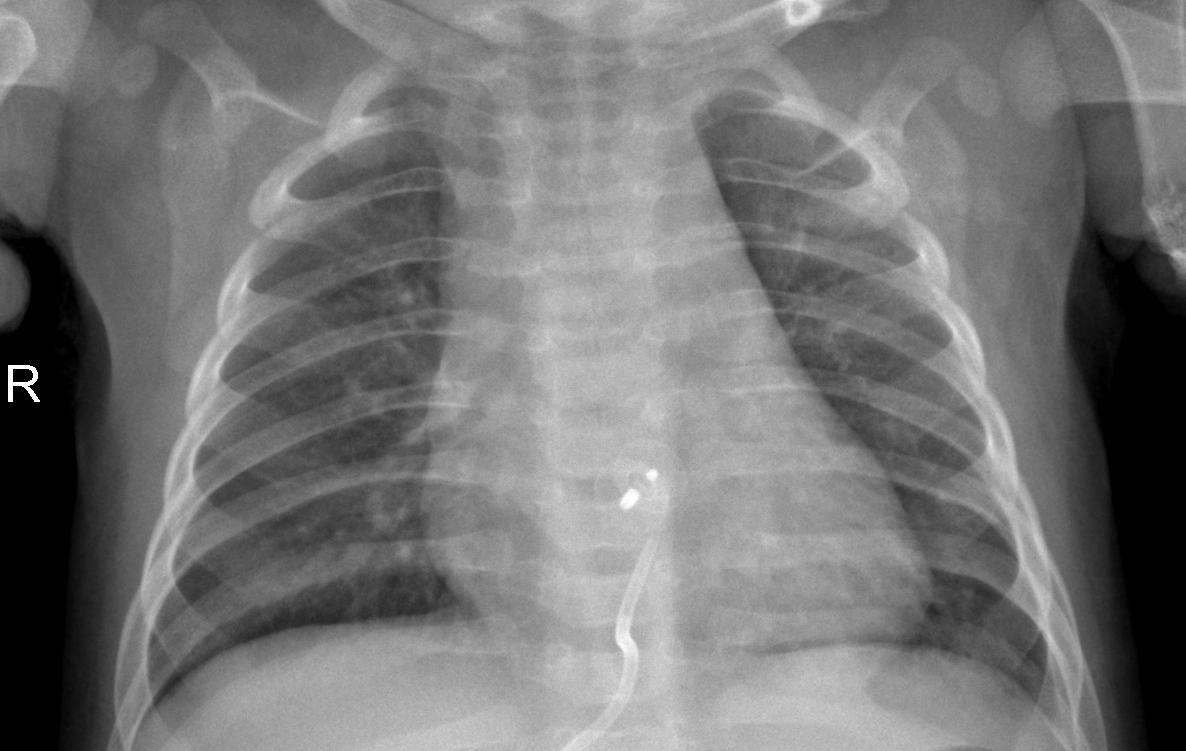
Diagnosis: PNEUMONIA